Question: I was following an online tutorial lesson about login system with PHP. Everything works fine as far as lesson is concerned.
Now I added a new data column named "time" of type INT. And I want to update it with the time as soon as user has logged in. In the below code, I tried to update it. But it shows no error, but doesn't work(update the "time" variable), either. I don't know PHP very well, so I think I'm not doing it right. So help me with my code.
'''
<?php
session_start();
// Change this to your connection info.
$DATABASE_HOST = 'localhost';
$DATABASE_USER = 'root';
$DATABASE_PASS = '';
$DATABASE_NAME = 'accounts';
// Try and connect using the info above.
$con = mysqli_connect($DATABASE_HOST, $DATABASE_USER, $DATABASE_PASS, $DATABASE_NAME);
if ( mysqli_connect_errno() ) {
// If there is an error with the connection, stop the script and display the error.
die ('Failed to connect to MySQL: ' . mysqli_connect_error());
}
// Now we check if the data from the login form was submitted, isset() will check if the data exists.
if ( !isset($_POST['username'], $_POST['password']) ) {
// Could not get the data that should have been sent.
die ('Please fill both the username and password field!');
}
// Prepare our SQL, preparing the SQL statement will prevent SQL injection.
if ($stmt = $con->prepare('SELECT id, password FROM accounts WHERE username = ?')) {
// Bind parameters (s = string, i = int, b = blob, etc), in our case the username is a string so we use "s"
$stmt->bind_param('s', $_POST['username']);
$stmt->execute();
// Store the result so we can check if the account exists in the database.
$stmt->store_result();
}
if ($stmt->num_rows > 0) {
$stmt->bind_result($id, $password);
$stmt->fetch();
// Account exists, now we verify the password.
// Note: remember to use password_hash in your registration file to store the hashed passwords.
if (password_verify($_POST['password'], $password)) {
// Verification success! User has loggedin!
// Create sessions so we know the user is logged in, they basically act like cookies but remember the data on the server.
session_regenerate_id();
$_SESSION['loggedin'] = TRUE;
$_SESSION['name'] = $_POST['username'];
$_SESSION['id'] = $id;
// I want to update "time" in my table
$now = time();
$stmt = $con->prepare('UPDATE accounts SET time = ? WHERE id = ?');
$stmt->bind_param('i', $now, $id);
$stmt->execute();
//echo 'Welcome ' . $_SESSION['name'] . '!';
header('Location: home.php');
} else {
echo 'Incorrect password!';
}
} else {
echo 'Incorrect username!';
}
$stmt->close();
?>
'''

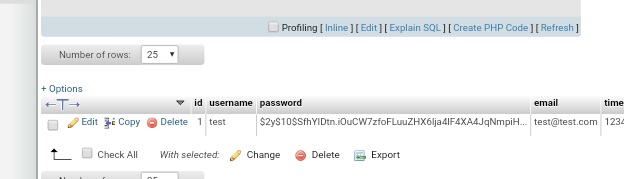
Answer: In your update code. '$stmt->bind_param('i', $now, $id);' you forgot to add another 'i'.
It should be
'''
$stmt->bind_param('ii', $now, $id);
'''